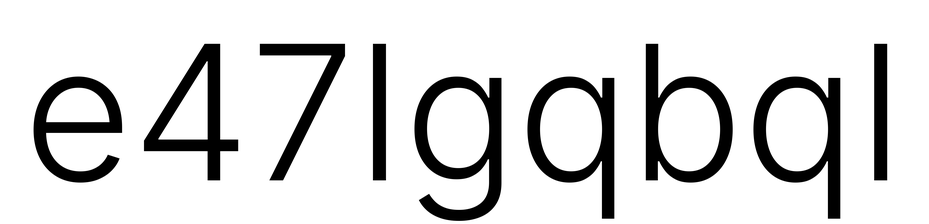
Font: Inter_Light